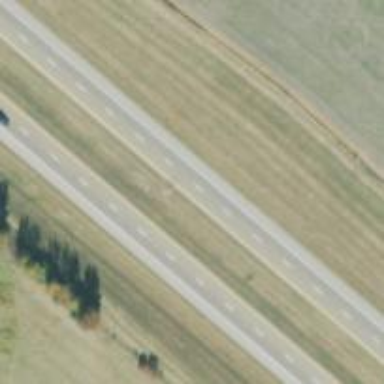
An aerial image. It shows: Dual carriageway expressway with asphalt surface. It is classified as trunk highway.